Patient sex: F
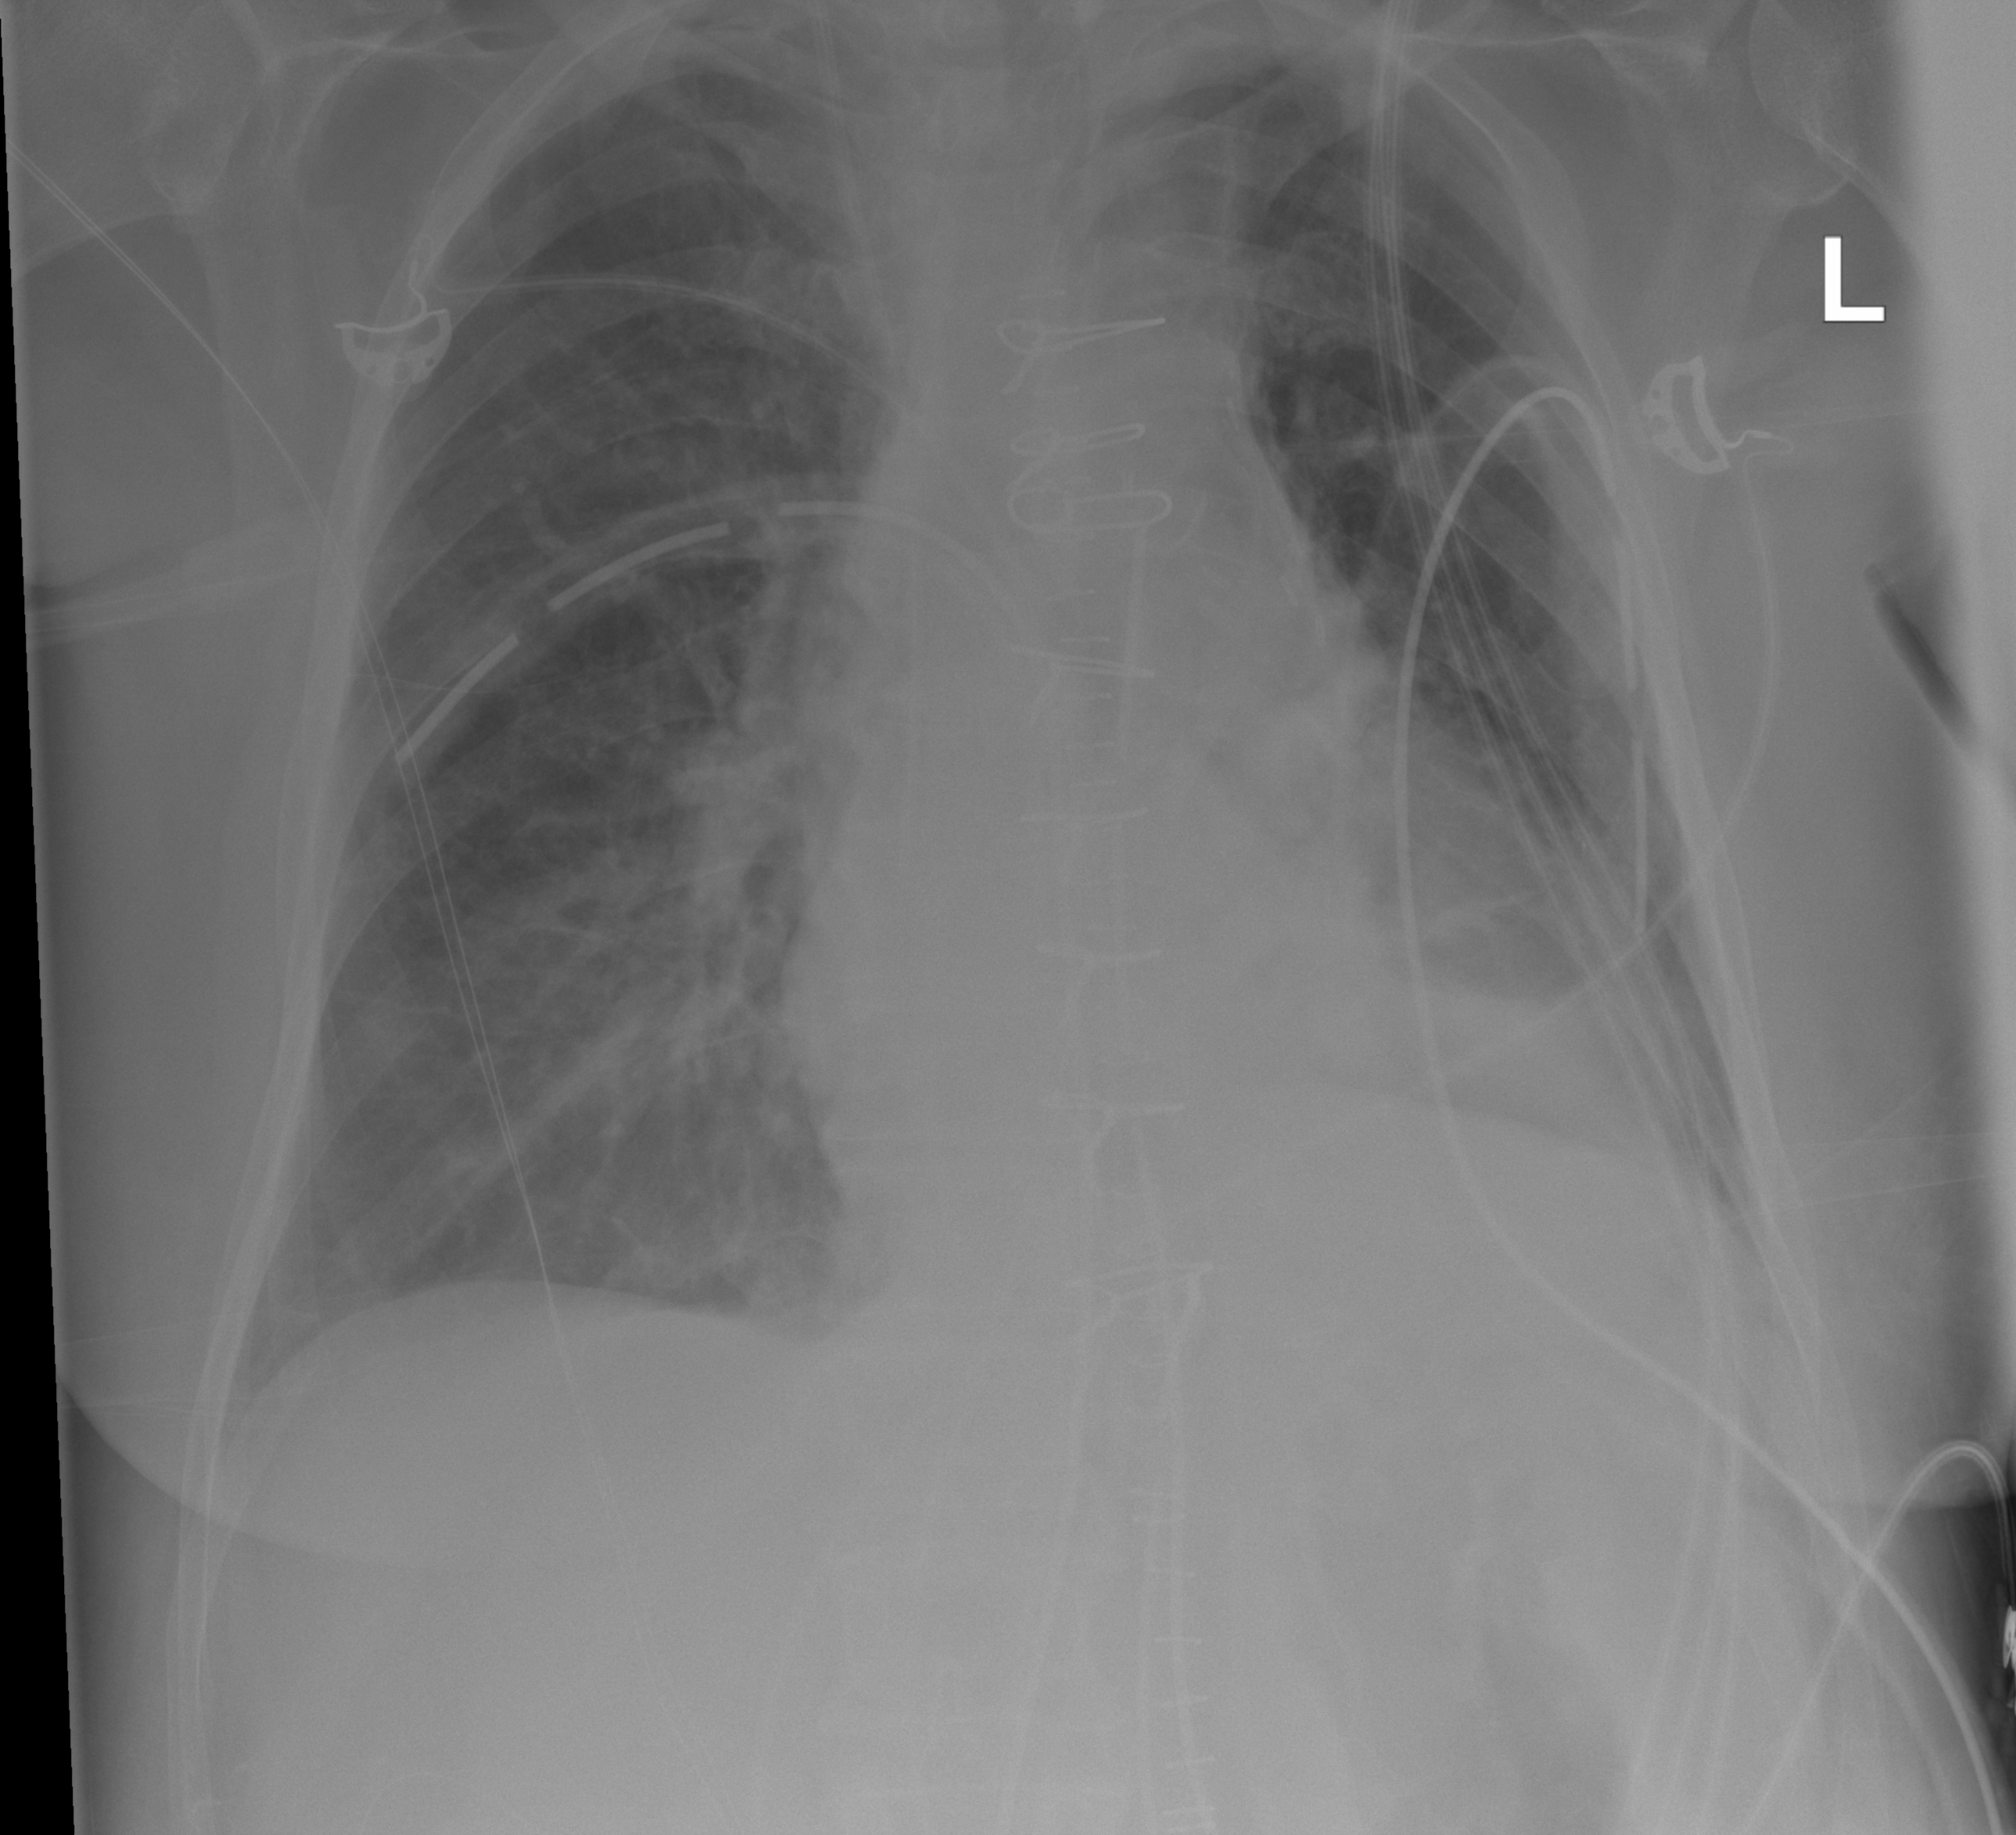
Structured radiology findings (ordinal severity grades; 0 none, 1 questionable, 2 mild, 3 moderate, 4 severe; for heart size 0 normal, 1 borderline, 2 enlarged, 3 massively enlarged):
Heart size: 2
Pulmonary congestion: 2
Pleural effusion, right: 0
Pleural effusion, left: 0
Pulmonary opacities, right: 0
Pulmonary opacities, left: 2
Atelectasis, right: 0
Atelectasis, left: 3